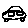
Label: car